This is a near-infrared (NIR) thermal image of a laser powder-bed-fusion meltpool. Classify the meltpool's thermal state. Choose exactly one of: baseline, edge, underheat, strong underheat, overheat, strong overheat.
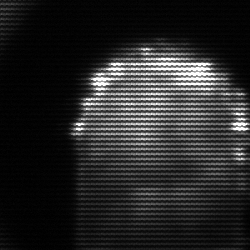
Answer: baseline